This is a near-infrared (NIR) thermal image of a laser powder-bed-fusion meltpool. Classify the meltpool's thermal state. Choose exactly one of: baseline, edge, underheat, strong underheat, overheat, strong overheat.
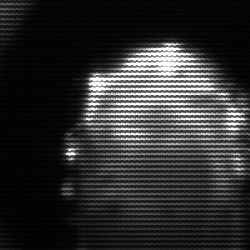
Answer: baseline